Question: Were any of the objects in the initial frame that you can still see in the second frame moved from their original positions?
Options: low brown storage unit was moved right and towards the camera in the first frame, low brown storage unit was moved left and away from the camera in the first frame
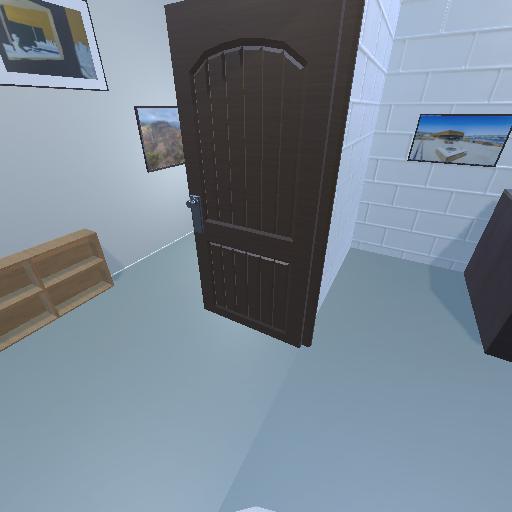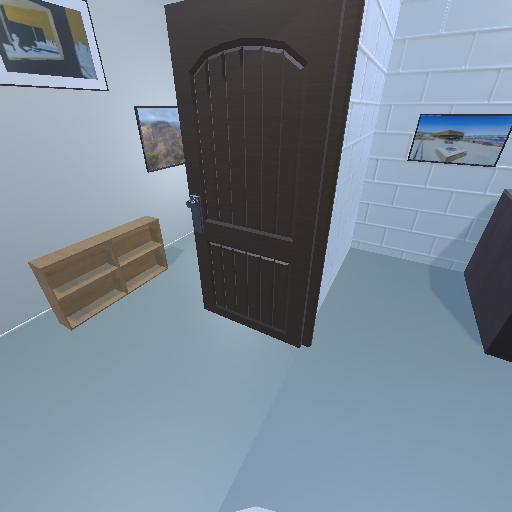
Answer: low brown storage unit was moved right and towards the camera in the first frame